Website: walmart
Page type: billing-address
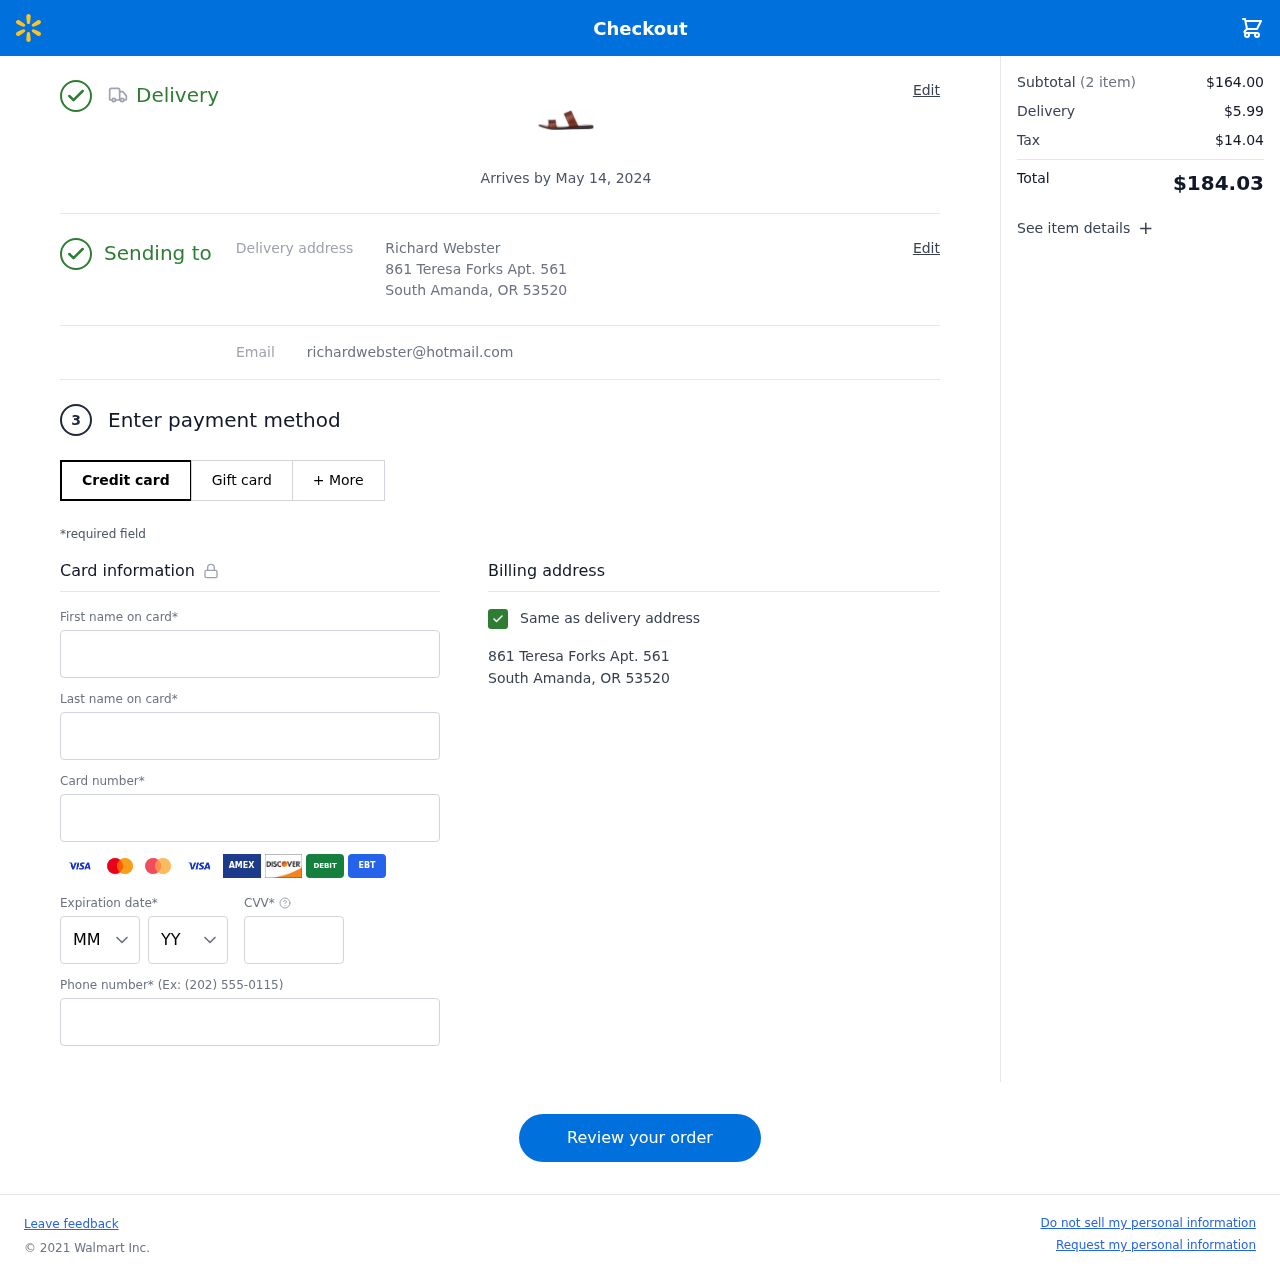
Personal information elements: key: PII_CARD_CVV
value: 4709
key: PII_CARD_EXPIRY_MONTH
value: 08
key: PII_CARD_EXPIRY_YEAR
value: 26
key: PII_CARD_NUMBER
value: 3403 4457 3986 164
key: PII_EMAIL
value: richardwebster@hotmail.com
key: PII_FIRSTNAME
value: Richard
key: PII_FULLNAME
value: Richard Webster
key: PII_LASTNAME
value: Webster
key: PII_PHONE
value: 5466336354
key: PII_STREET
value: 861 Teresa Forks Apt. 561
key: PII_CITY_STATE_ZIP
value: South Amanda, OR 53520
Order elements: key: ORDER_DELIVERY_DATE
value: Arrives by May 14, 2024
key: ORDER_NUM_ITEMS
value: (2 item)
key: ORDER_SUBTOTAL
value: $164.00
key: ORDER_SHIPPING_COST
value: $5.99
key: ORDER_TAX
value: $14.04
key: ORDER_TOTAL
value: $184.03